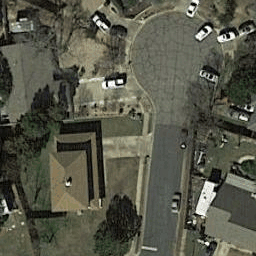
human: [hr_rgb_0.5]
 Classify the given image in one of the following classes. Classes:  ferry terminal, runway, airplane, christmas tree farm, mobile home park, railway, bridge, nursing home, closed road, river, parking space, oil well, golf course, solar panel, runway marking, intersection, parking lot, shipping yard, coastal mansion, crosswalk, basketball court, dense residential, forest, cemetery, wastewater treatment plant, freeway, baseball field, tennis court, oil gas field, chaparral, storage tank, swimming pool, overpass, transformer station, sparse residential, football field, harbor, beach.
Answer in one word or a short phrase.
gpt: closed road